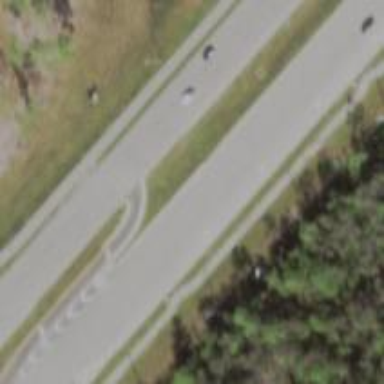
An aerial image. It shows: Asphalt trunk link highway that is part of motorroad.